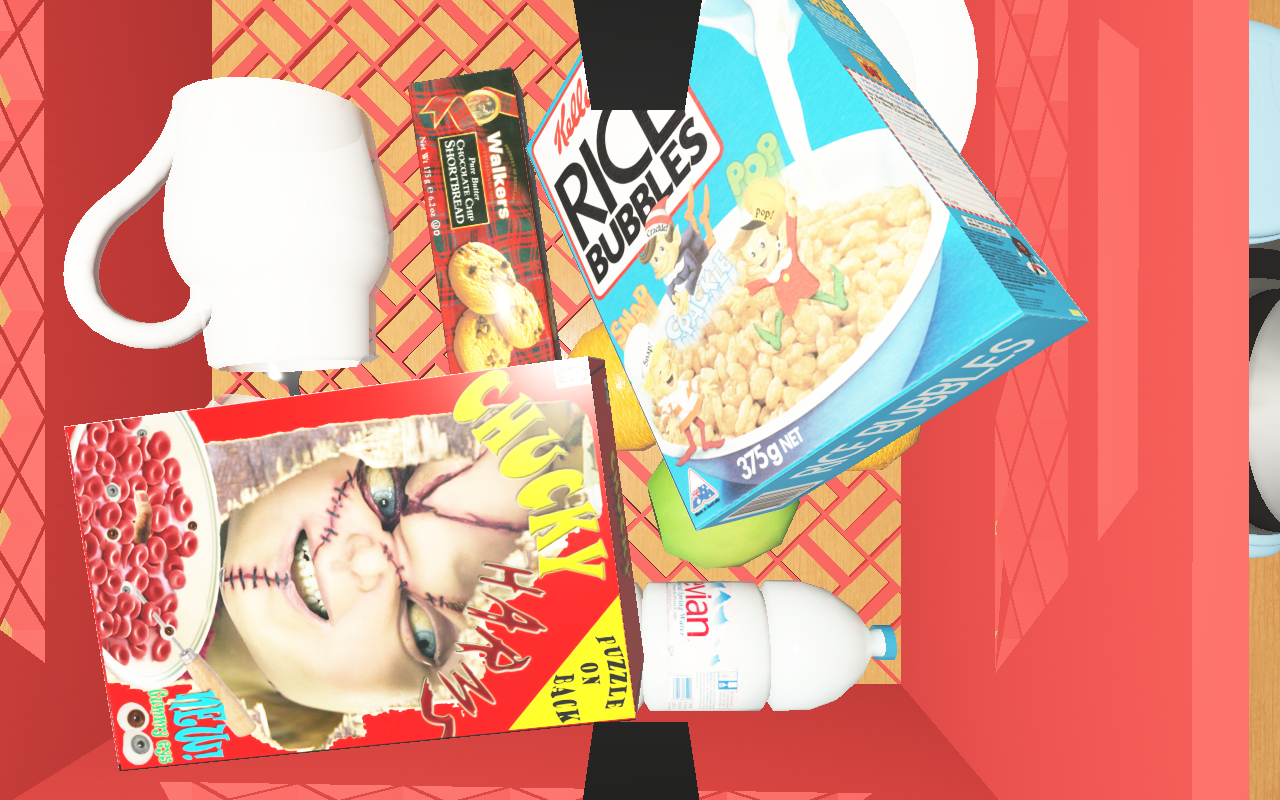
Objects in the scene:
carafe
water bottle
apple
apple
orange
orange
glass
wineglass
cereal box
biscuit box